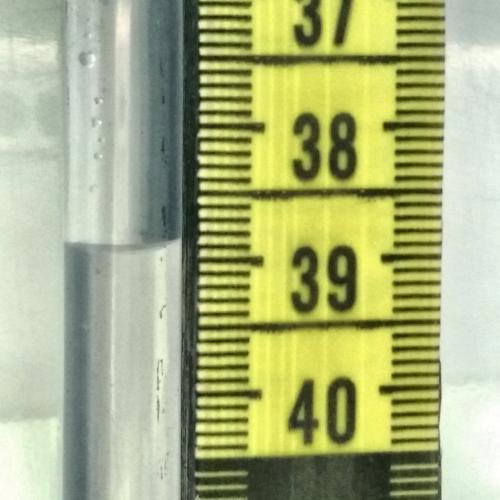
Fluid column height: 38.9 cm